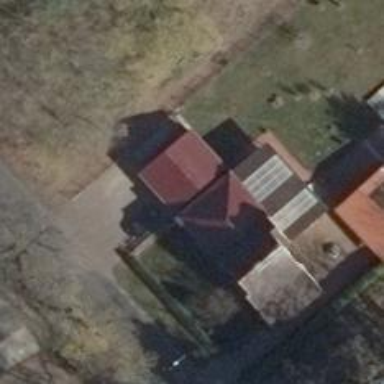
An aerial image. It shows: Part of building.